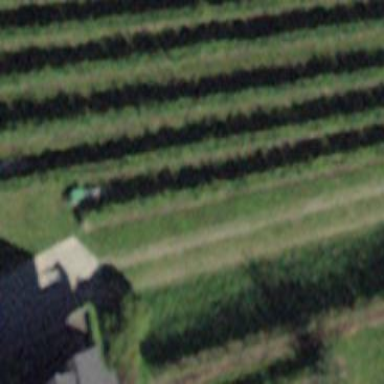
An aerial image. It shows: Vineyard.